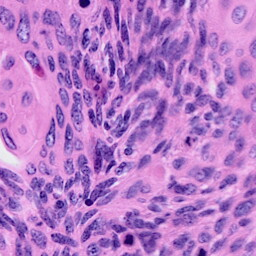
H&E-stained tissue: Cervix